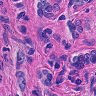
Metastatic tissue present: yes